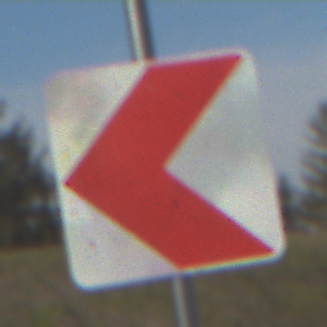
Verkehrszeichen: RichtungstafelnInKurvenKleinRechts
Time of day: MorningAfternoon
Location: Outdoor (Nature)
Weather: PartlyCloudy
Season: NotSpecified
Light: Natural